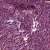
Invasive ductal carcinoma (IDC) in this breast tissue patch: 0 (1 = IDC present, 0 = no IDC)